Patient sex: F
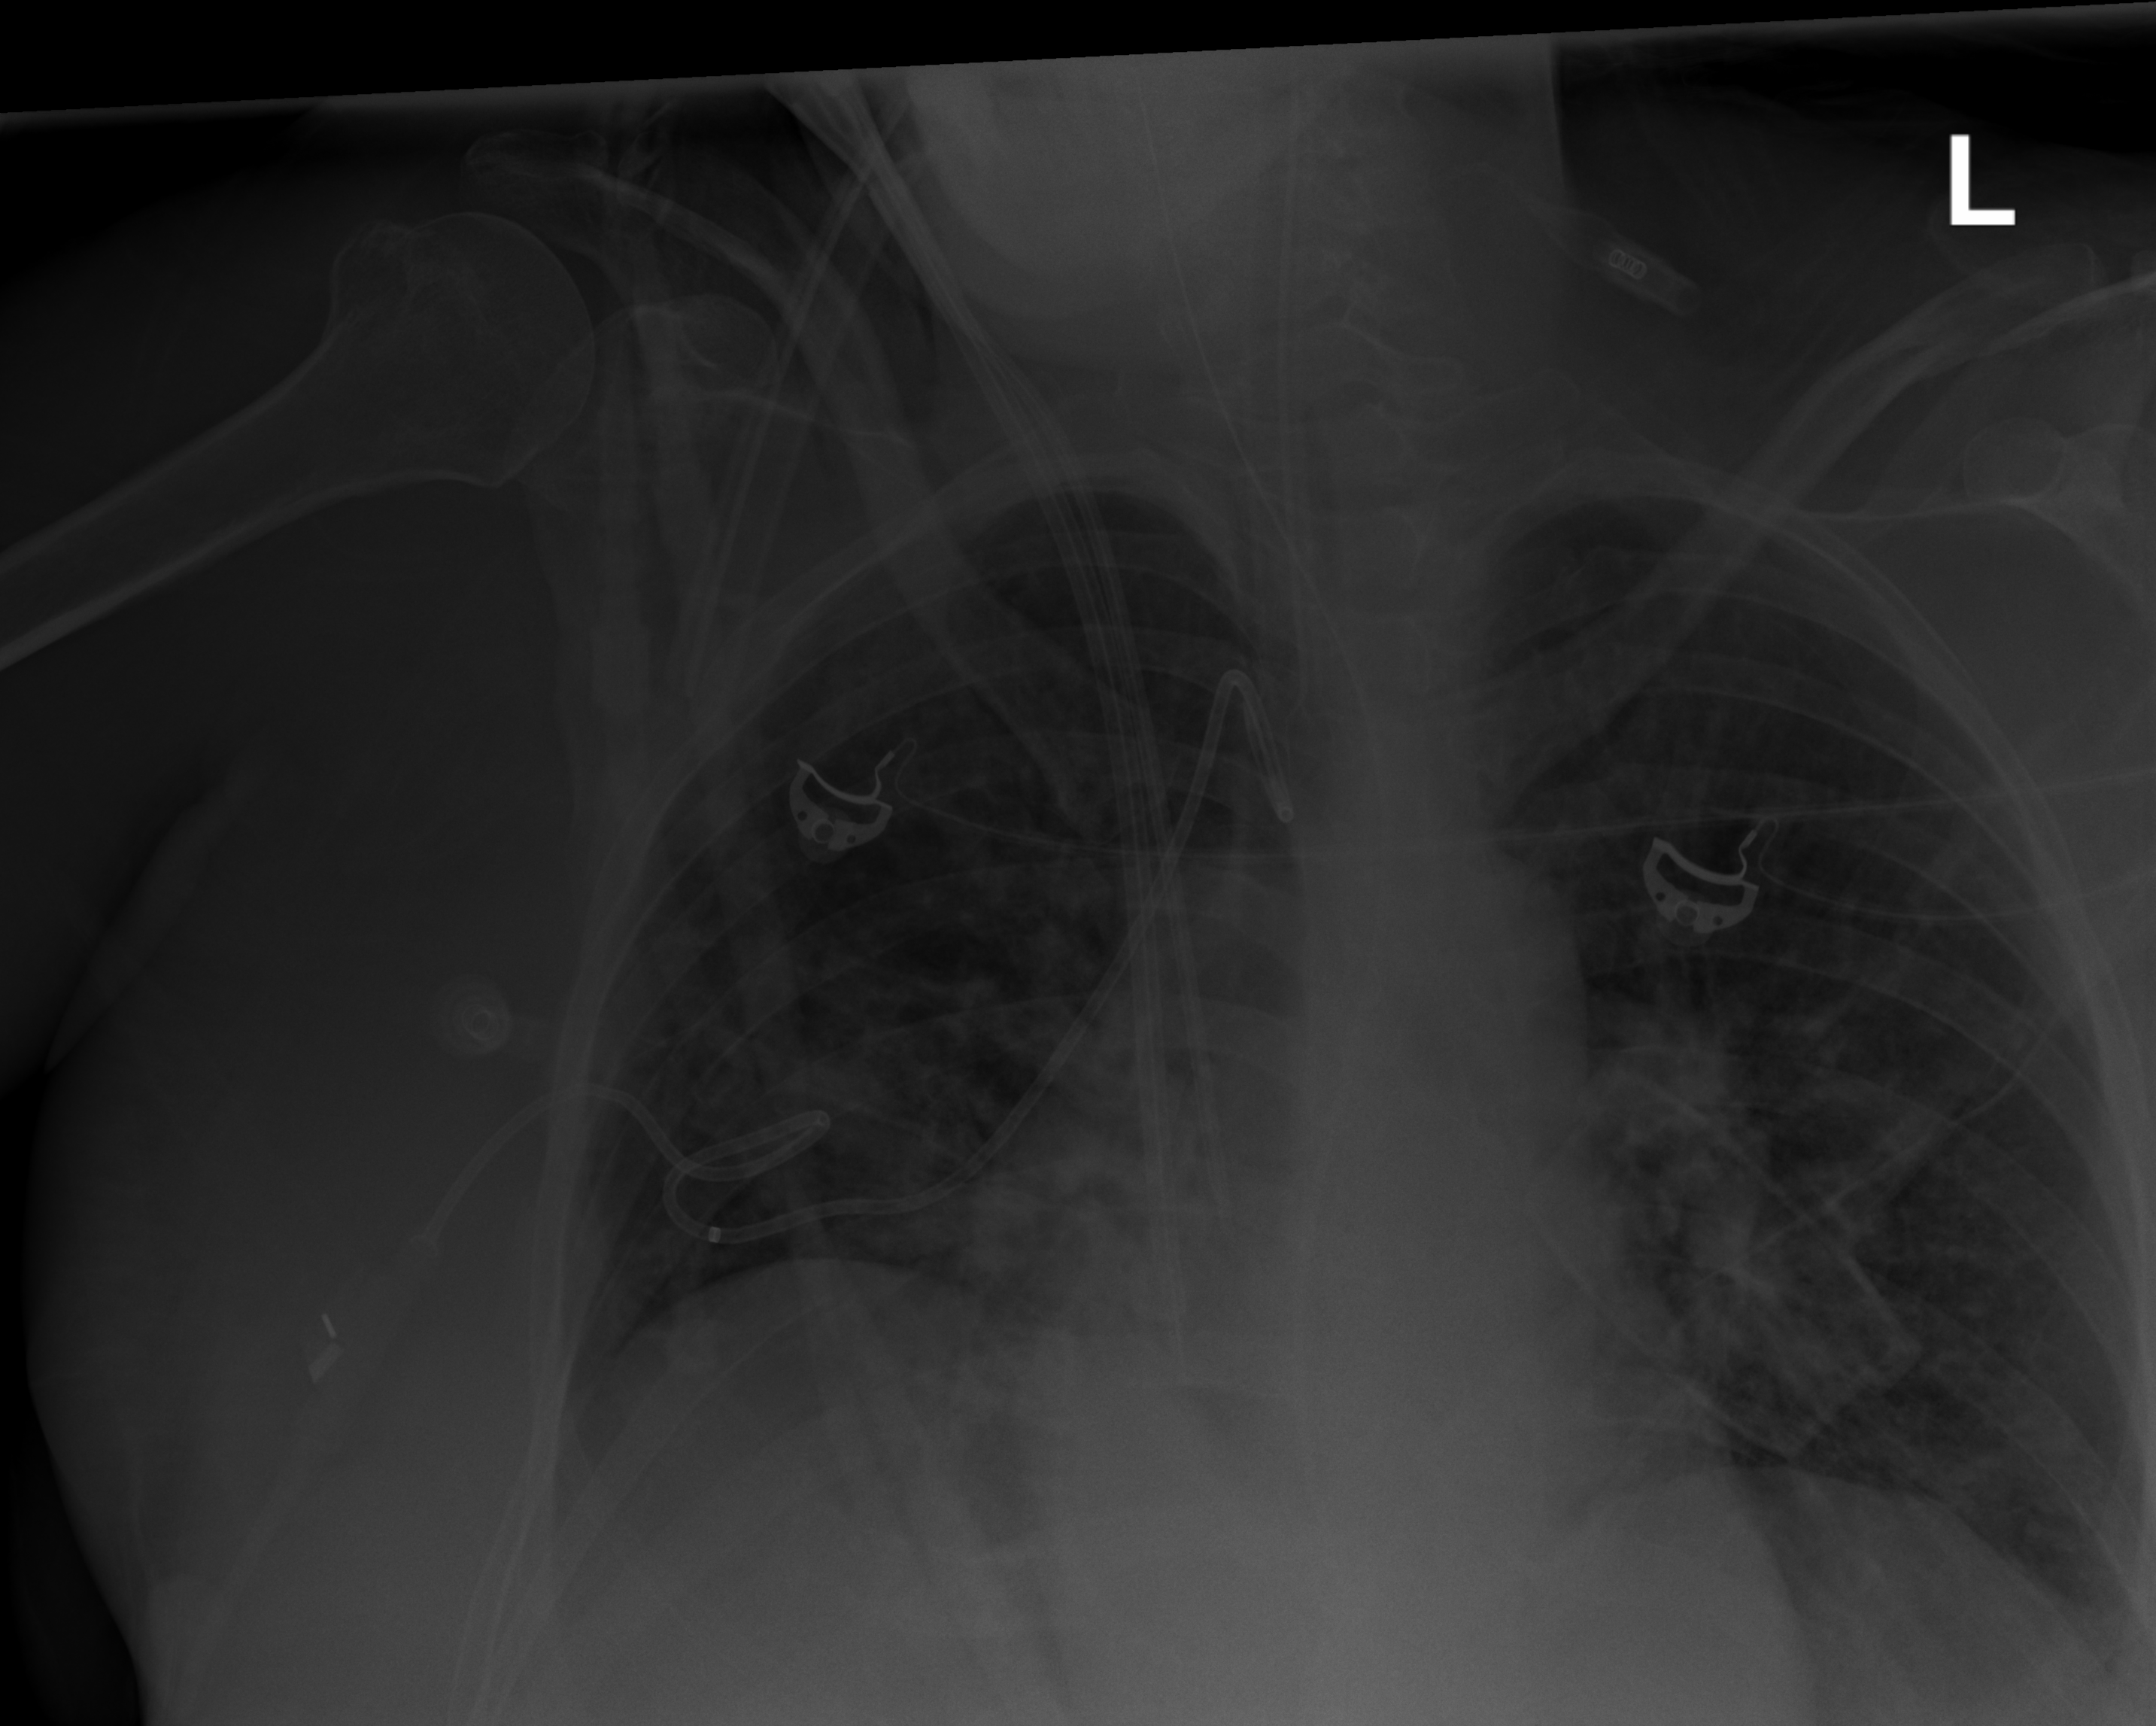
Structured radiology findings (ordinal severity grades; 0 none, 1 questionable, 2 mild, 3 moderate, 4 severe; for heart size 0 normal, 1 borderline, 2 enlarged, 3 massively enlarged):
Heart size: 0
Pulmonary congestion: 1
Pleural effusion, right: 1
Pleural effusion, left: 0
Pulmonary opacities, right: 3
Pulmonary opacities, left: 2
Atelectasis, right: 2
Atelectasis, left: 2